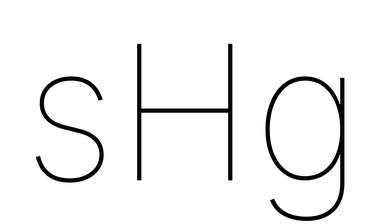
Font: Inter_Thin